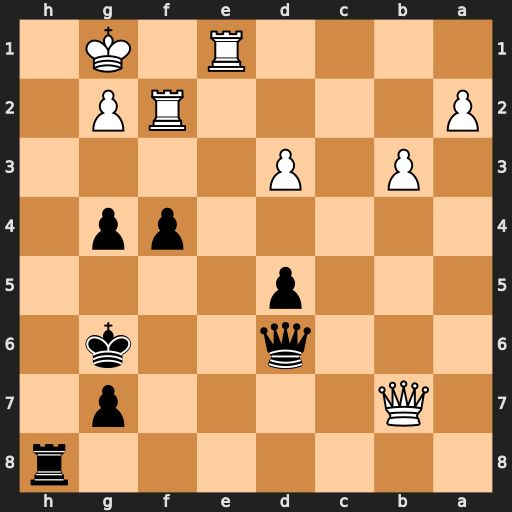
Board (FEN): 7r/1Q4p1/3q2k1/3p4/5pp1/1P1P4/P4RP1/4R1K1
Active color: b
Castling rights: -
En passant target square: -
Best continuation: f3 Rxf3 gxf3 Qe7 Qh2+